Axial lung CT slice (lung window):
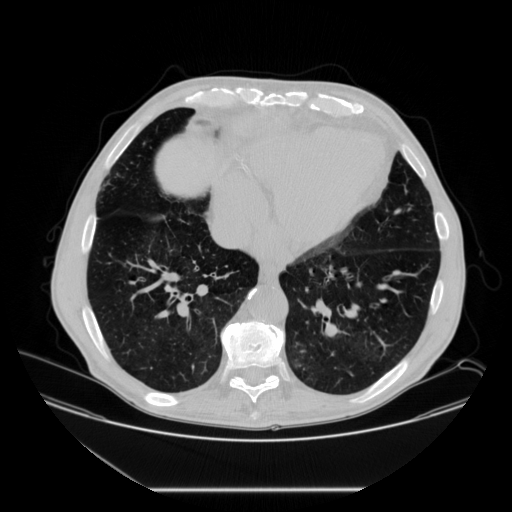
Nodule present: no